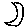
Label: moon